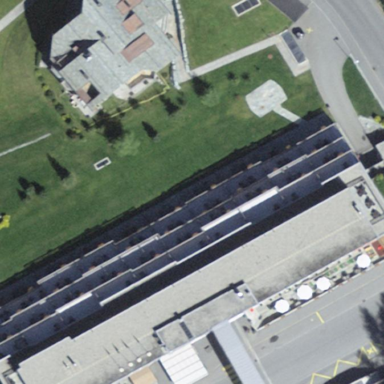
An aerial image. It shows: Hotel building.